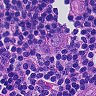
Metastatic tissue present: yes